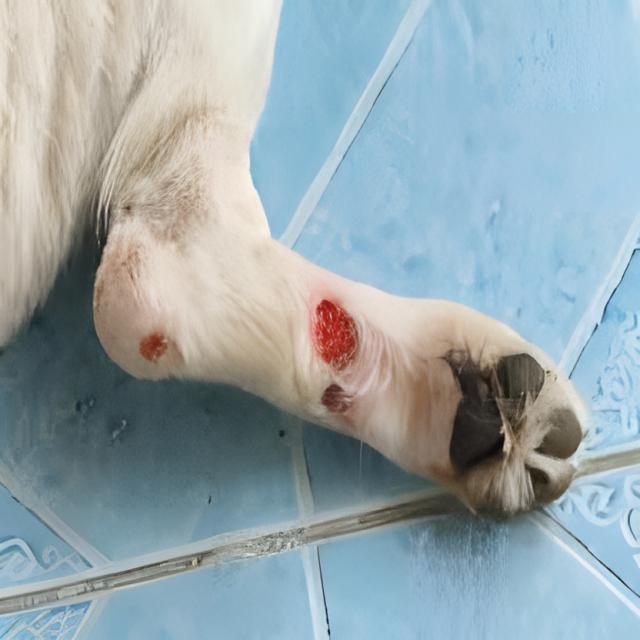
Canine dermatitis — inflammation of the skin presenting with erythema, pruritus, papules, and excoriation. May be allergic, contact, or atopic in origin.